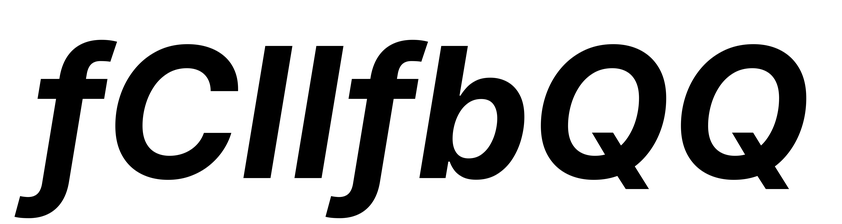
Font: Inter-Italic_Bold_Italic